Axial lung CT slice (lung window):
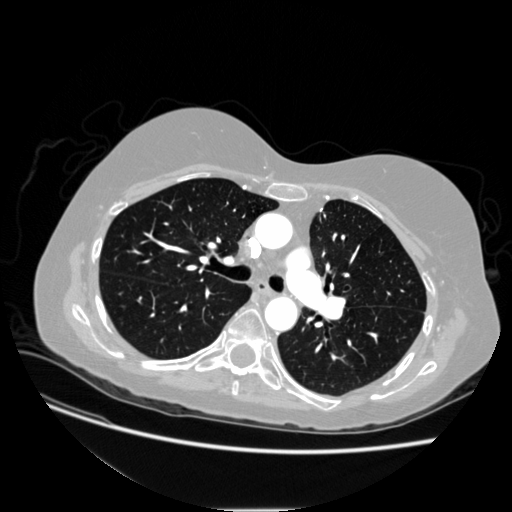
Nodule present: no